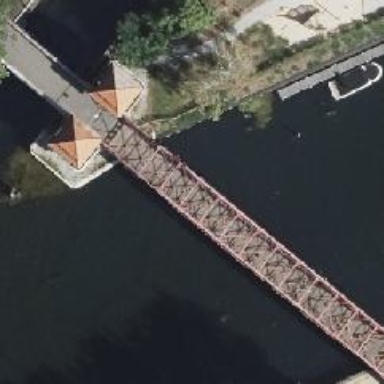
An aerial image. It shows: There is bridge in the image.